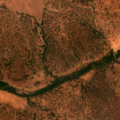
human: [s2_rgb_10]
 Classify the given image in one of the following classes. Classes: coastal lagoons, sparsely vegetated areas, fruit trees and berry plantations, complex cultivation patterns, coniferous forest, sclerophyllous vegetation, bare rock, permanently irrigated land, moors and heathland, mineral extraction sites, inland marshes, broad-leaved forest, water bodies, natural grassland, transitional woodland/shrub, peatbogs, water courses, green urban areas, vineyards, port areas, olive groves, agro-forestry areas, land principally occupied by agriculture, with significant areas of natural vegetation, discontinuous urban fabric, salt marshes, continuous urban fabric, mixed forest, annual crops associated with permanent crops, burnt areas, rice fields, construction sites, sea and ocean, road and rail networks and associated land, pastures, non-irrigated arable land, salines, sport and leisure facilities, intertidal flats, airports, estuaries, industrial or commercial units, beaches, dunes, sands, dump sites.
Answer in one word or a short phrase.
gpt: pastures, agro-forestry areas